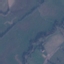
Label: Pasture